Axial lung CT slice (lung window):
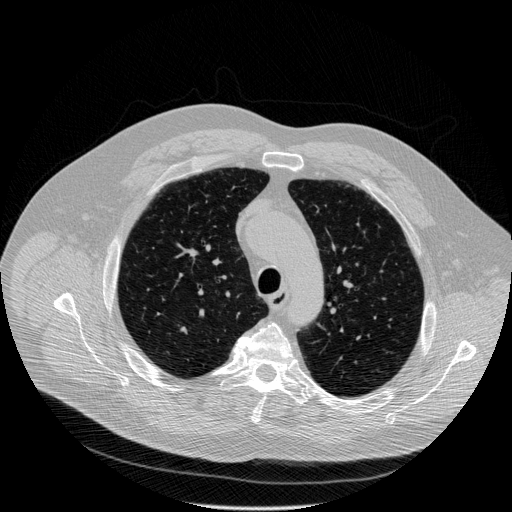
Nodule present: no